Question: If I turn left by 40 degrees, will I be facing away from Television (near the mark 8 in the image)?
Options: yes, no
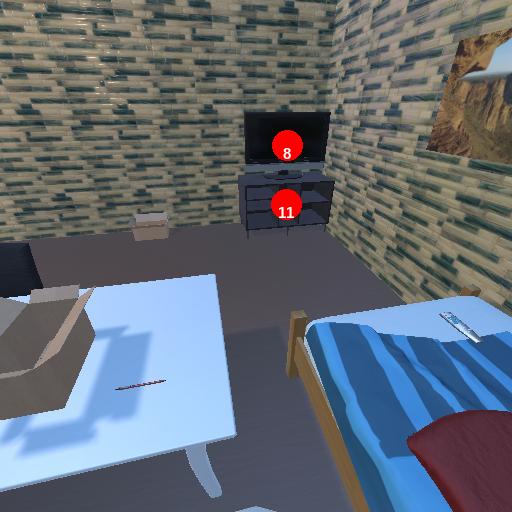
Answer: yes